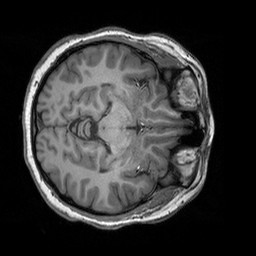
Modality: T1w
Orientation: axial
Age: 24
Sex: female
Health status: healthy
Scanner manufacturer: siemens
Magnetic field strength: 3 T
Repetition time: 2.3 s
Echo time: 0.00303 s